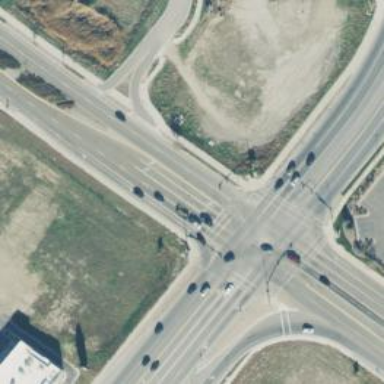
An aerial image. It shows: Crossing road.